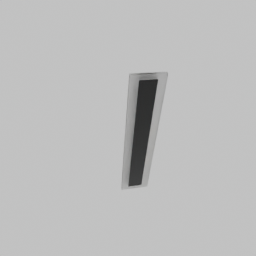
Label: lighting